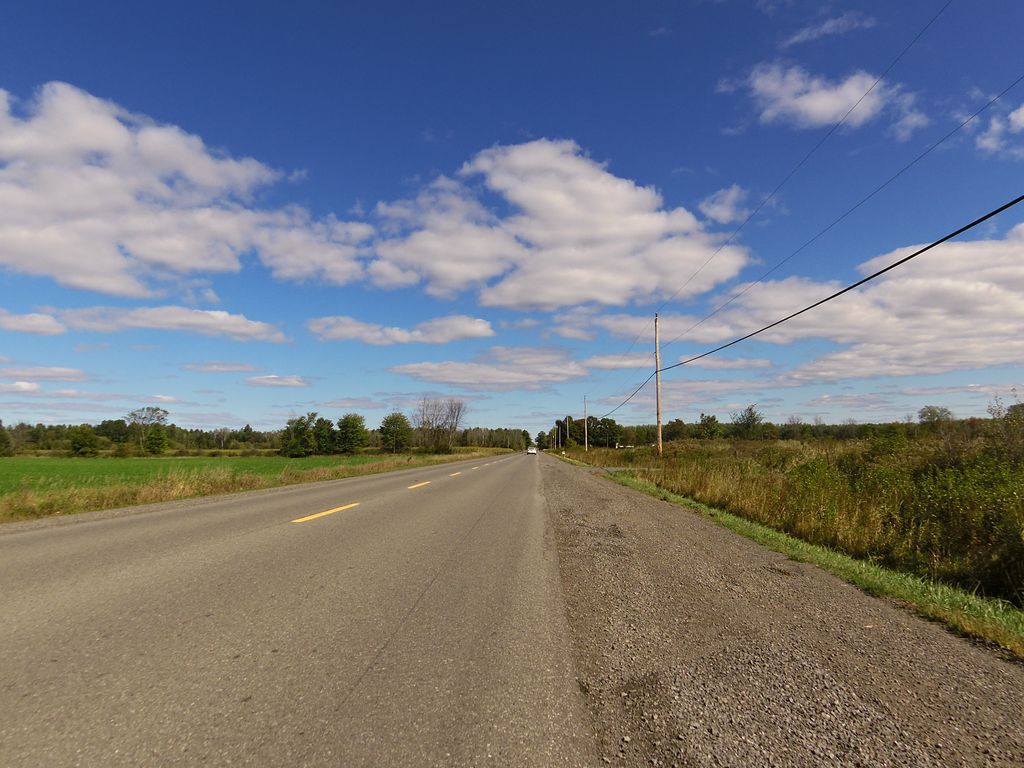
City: ottawa-gatineau